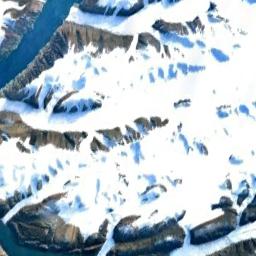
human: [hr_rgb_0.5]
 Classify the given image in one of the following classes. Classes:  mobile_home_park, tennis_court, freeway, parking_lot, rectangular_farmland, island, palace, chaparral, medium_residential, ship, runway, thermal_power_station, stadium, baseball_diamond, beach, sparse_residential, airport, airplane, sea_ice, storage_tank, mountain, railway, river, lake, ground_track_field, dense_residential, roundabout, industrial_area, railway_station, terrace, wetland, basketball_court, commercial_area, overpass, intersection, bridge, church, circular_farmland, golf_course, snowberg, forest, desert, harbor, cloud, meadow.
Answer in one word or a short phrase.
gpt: snowberg